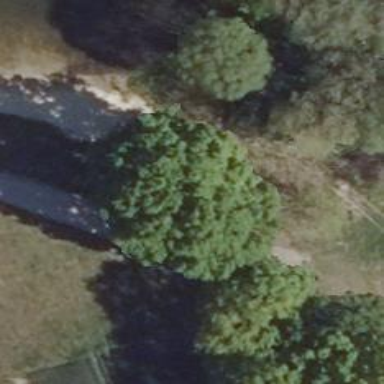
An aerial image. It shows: Row of trees in natural setting.